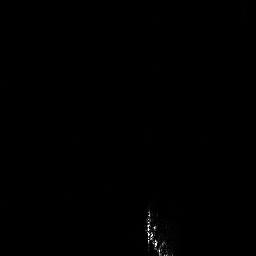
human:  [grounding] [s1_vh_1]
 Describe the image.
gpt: In the satellite image, there is  <ref>1 medium ship </ref> <box>[[55, 79, 67, 99, 0]]</box> located at bottom.